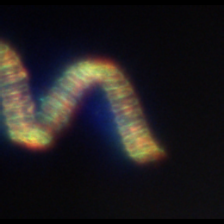
Taxon: Chaetoceros
Group: Diatoms